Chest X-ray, AP view. Patient: 41 years old, sex M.
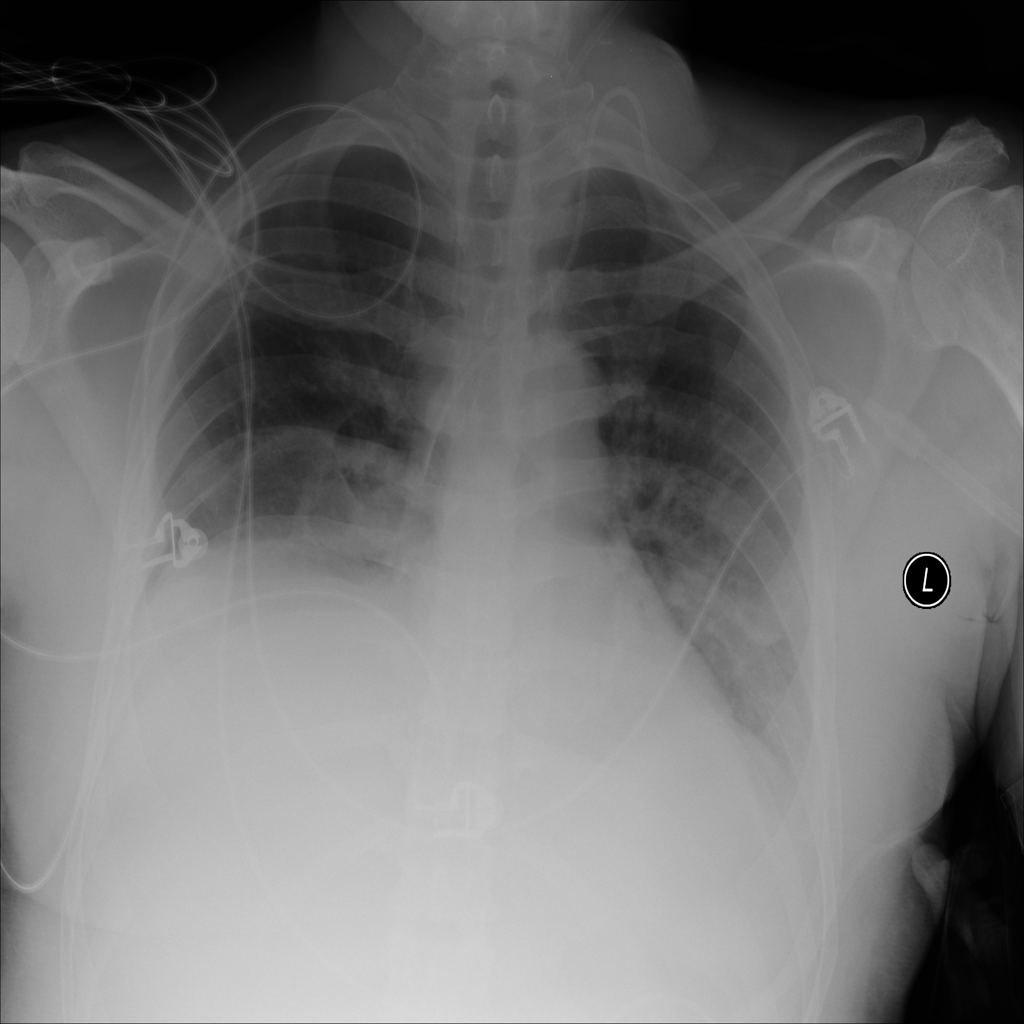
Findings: No Finding